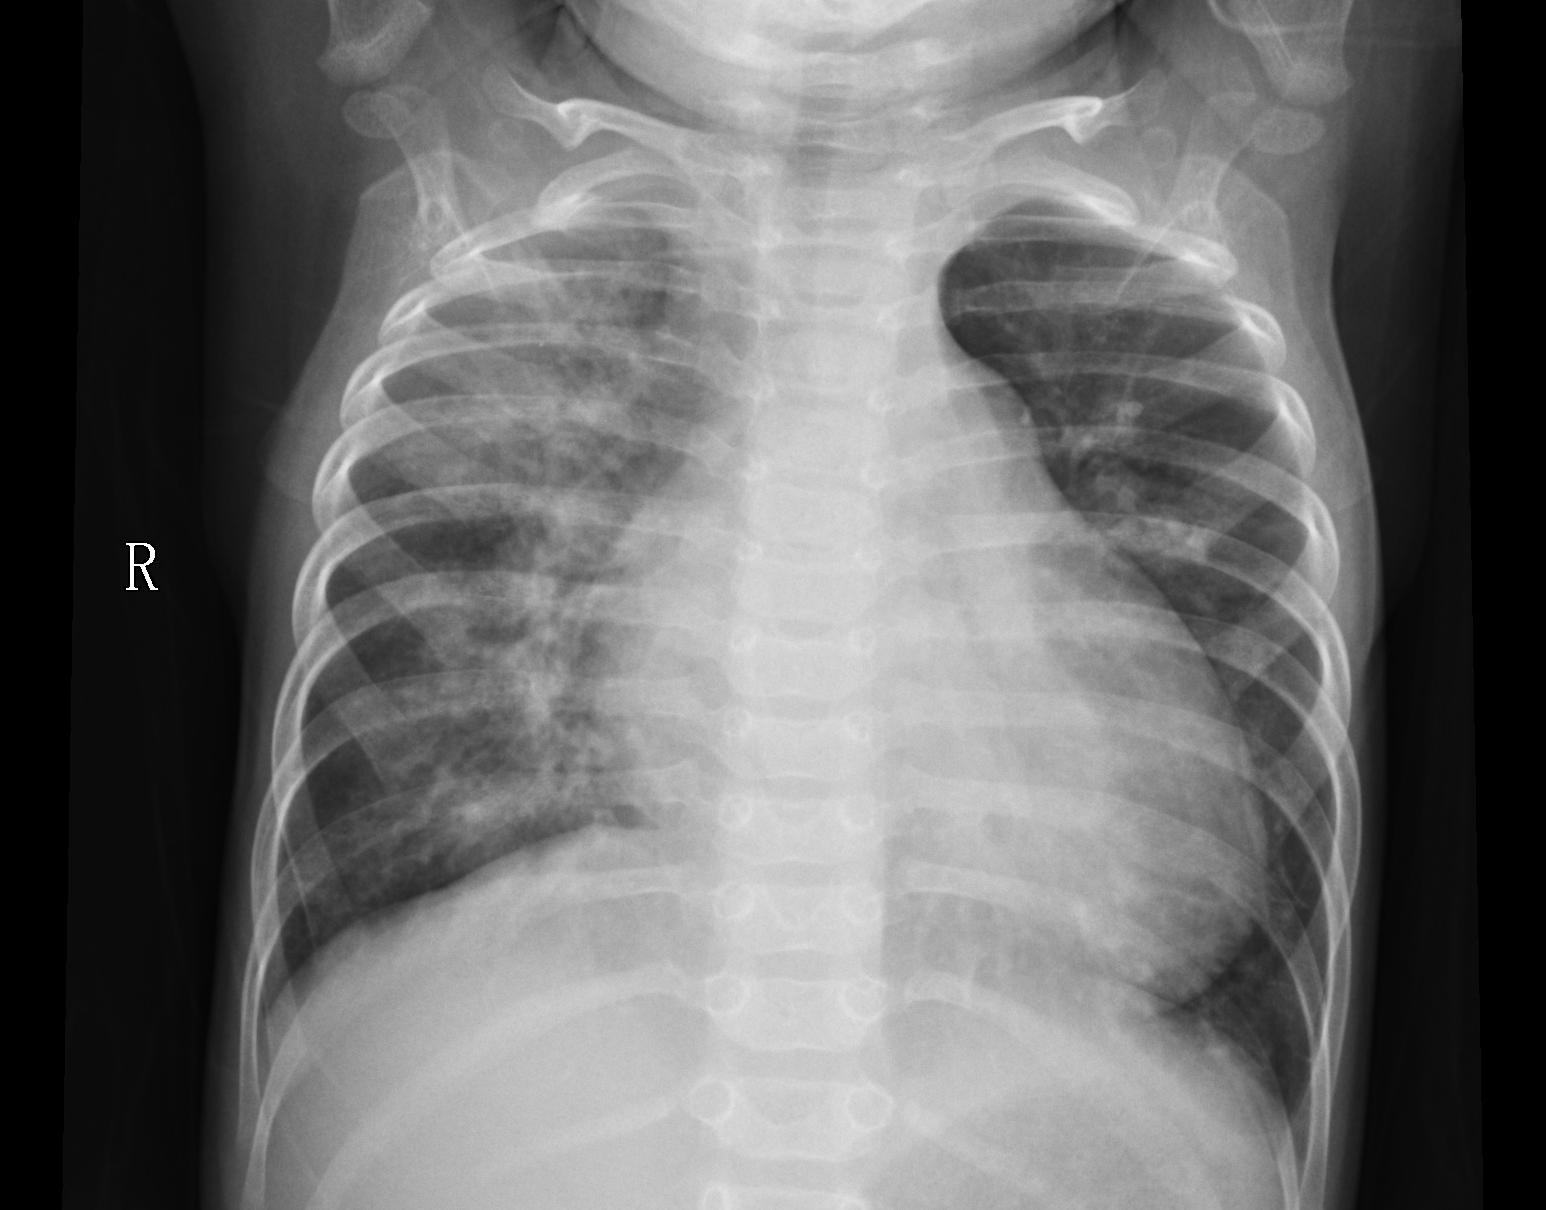
Diagnosis: PNEUMONIA